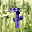
Label: 7